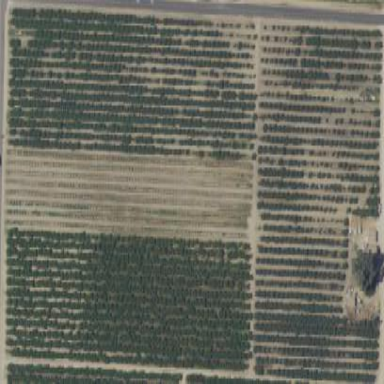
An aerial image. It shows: Orchard.